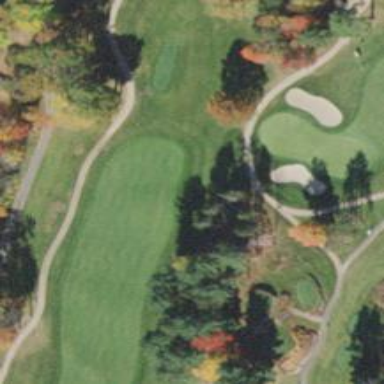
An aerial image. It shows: View of golf hole.